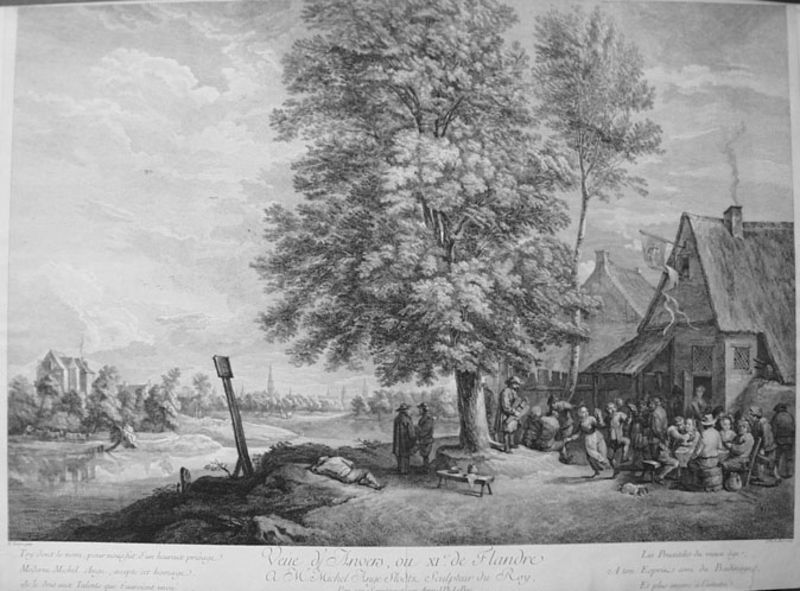
Titel: Veue d'Anvers
Künstler: Jacques-Philippe Lebas
Standort: Karlsruhe
Institution: Staatliche Kunsthalle Karlsruhe
Schlagwörter: baum, blätter, gruppe, himmel, laub, mann, schlaf, wasser, weiß, wolken, bäume, fluss, kirchturm, landschaft, menschen, mädchen, see, sitzen, stadt, ufer, fenster, frankreich, frau, grau, holz, hut, männer, schwarz, stroh, stuhl, tisch, zeichnung, dach, haus, hund, schloss, weg, wolke, zaun, fest, leute, tanz, versammlung, feier, feiern, arm, holland, niederlande, signatur, ast, bach, baumstamm, birke, häuser, spiegelung, stamm, kirche, rauch, realismus, familie, personen, tanzen, wald, alltag, bauern, kamin, schornstein, turm, schrift, liegen, schlafen, fahne, flagge, dorf, dächer, grafik, hof, idylle, pause, rast, platz, bank, französisch, essen, liegend, freude, frühling, stadtansicht, schild, burg, strohdach, druck, schraffur, schwarz weiß, radierung, stich, gaststätte, text, volk, fass, mahl, bänke, bauernhaus, landscahft, historismus, eiche, kupferstich, schlafender, bildunterschrift, gasthaus, musikant, wirtshaus, legende, schenke, dorfplatz, gemeinschaft, flandern, antwerpen, schläfer, ur, spiegelung#, dach#, schornsten, bierfaß, fensterfluss